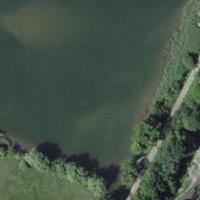
EUNIS habitat code: 14
Species observed at this site:
Urtica dioica